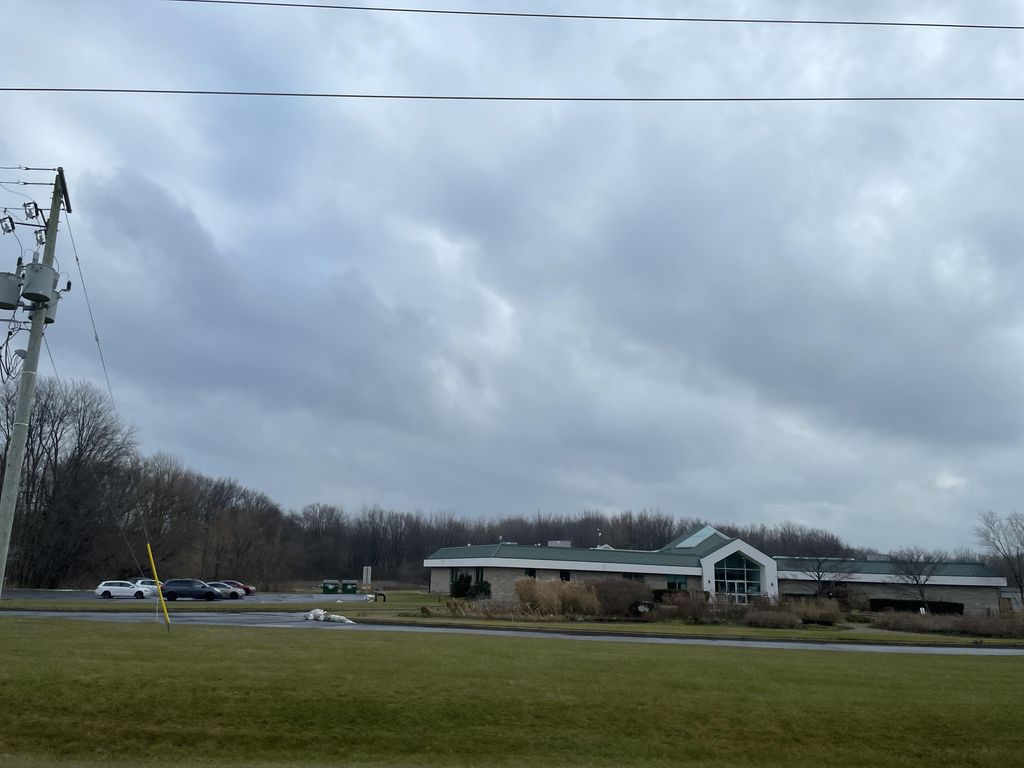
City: kitchener-waterloo